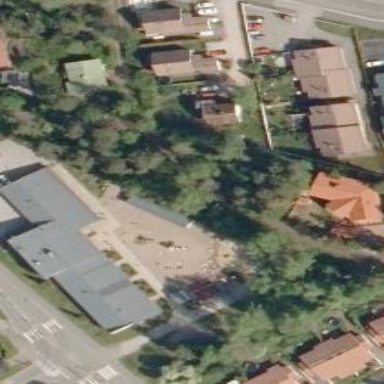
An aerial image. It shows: Kindergarten.